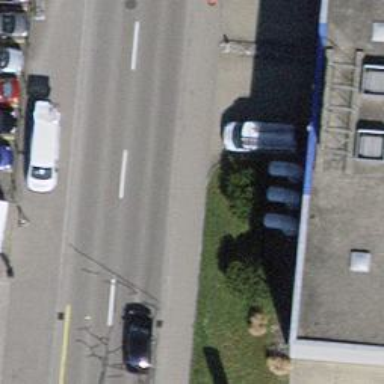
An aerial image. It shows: Road with traffic signals.